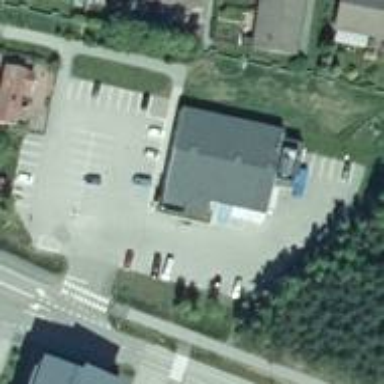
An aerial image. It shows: Post office.